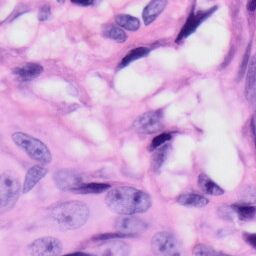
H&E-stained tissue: Skin